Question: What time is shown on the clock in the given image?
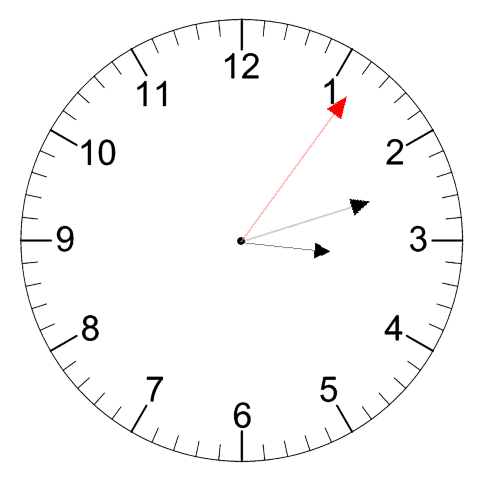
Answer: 03:12:06